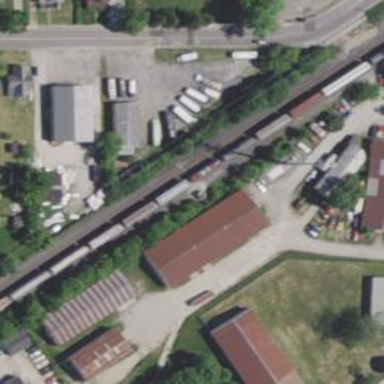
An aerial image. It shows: Railway service station.